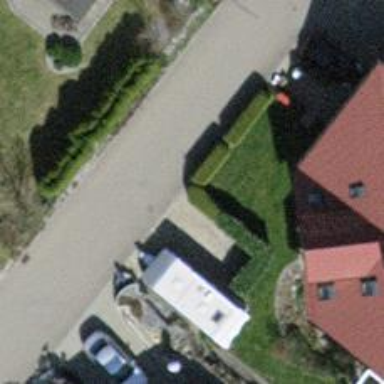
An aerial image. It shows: Hedge acting as barrier.